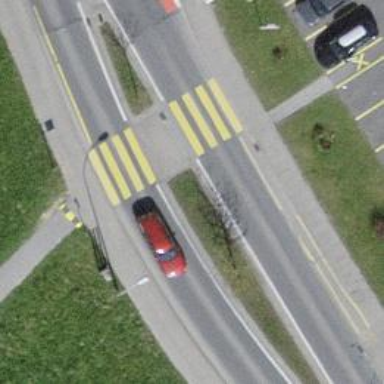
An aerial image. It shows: Uncontrolled zebra crossing with island. The crossing is marked with zebra stripes.